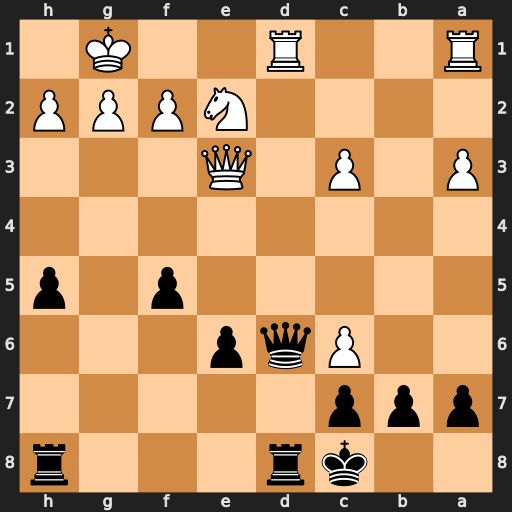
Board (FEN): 2kr3r/ppp5/2Pqp3/5p1p/8/P1P1Q3/4NPPP/R2R2K1
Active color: b
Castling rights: -
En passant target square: -
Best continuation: Qxd1+ Rxd1 Rxd1#